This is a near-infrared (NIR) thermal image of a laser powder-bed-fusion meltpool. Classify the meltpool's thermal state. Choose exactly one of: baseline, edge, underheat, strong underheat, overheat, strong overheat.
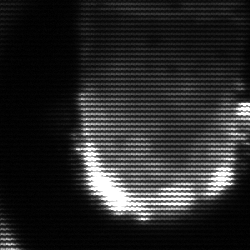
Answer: baseline